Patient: sex M, age 37
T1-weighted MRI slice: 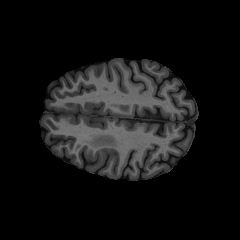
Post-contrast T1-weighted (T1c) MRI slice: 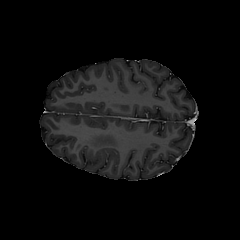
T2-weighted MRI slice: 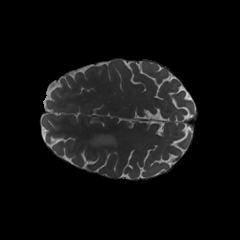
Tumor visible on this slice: yes
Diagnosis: Astrocytoma, IDH-mutant
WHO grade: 4